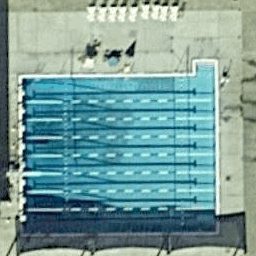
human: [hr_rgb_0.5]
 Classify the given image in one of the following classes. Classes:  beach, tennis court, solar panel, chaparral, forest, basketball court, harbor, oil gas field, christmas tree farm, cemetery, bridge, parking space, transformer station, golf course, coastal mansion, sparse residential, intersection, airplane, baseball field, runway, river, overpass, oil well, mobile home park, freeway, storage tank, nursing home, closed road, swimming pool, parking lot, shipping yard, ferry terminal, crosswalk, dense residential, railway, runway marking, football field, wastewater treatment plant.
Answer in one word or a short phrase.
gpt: swimming pool